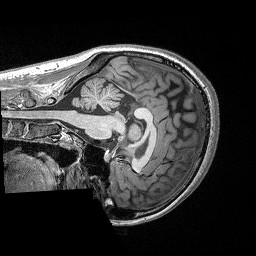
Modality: T1w
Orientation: sagittal
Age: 19
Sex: female